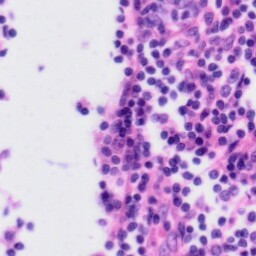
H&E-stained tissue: Tonsil